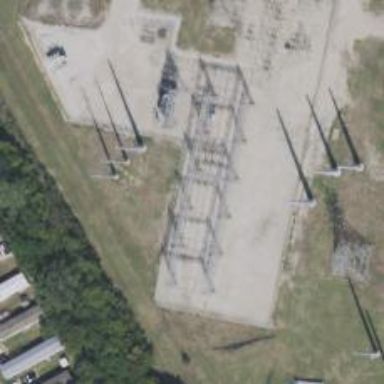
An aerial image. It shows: Switch used for power control.